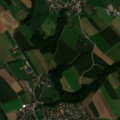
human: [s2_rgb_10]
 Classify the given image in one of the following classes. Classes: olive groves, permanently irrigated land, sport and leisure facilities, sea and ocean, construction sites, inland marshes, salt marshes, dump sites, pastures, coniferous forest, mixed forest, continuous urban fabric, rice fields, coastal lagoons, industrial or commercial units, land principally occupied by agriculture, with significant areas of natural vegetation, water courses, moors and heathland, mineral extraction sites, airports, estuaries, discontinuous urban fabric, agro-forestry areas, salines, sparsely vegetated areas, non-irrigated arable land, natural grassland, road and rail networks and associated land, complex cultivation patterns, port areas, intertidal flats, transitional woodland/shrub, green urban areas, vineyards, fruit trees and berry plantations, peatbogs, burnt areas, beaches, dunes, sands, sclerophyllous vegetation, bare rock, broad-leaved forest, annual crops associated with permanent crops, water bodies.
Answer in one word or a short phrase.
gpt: discontinuous urban fabric, non-irrigated arable land, broad-leaved forest, water bodies